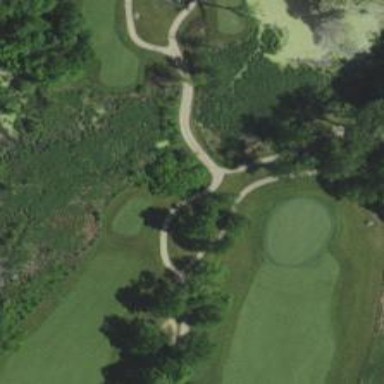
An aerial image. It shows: Path used for both walking and golf.